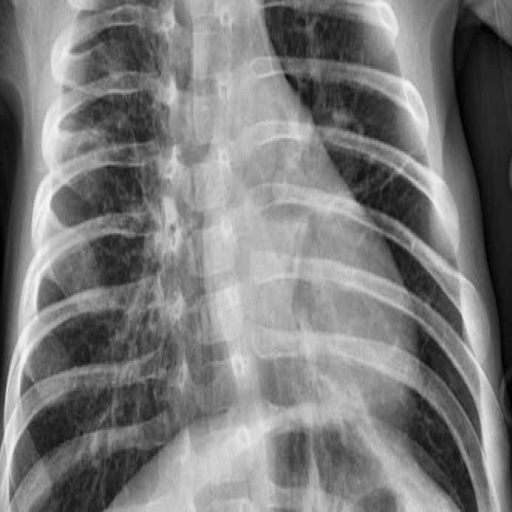
Finding: PNEUMONIA